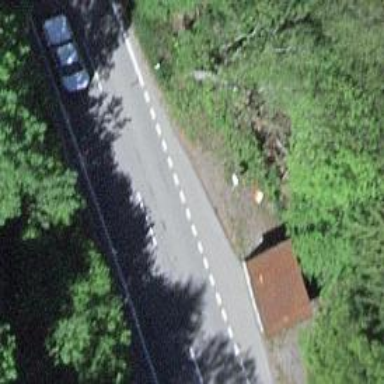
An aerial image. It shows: Bus stop along the road.